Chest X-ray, PA view. Patient: 61 years old, sex M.
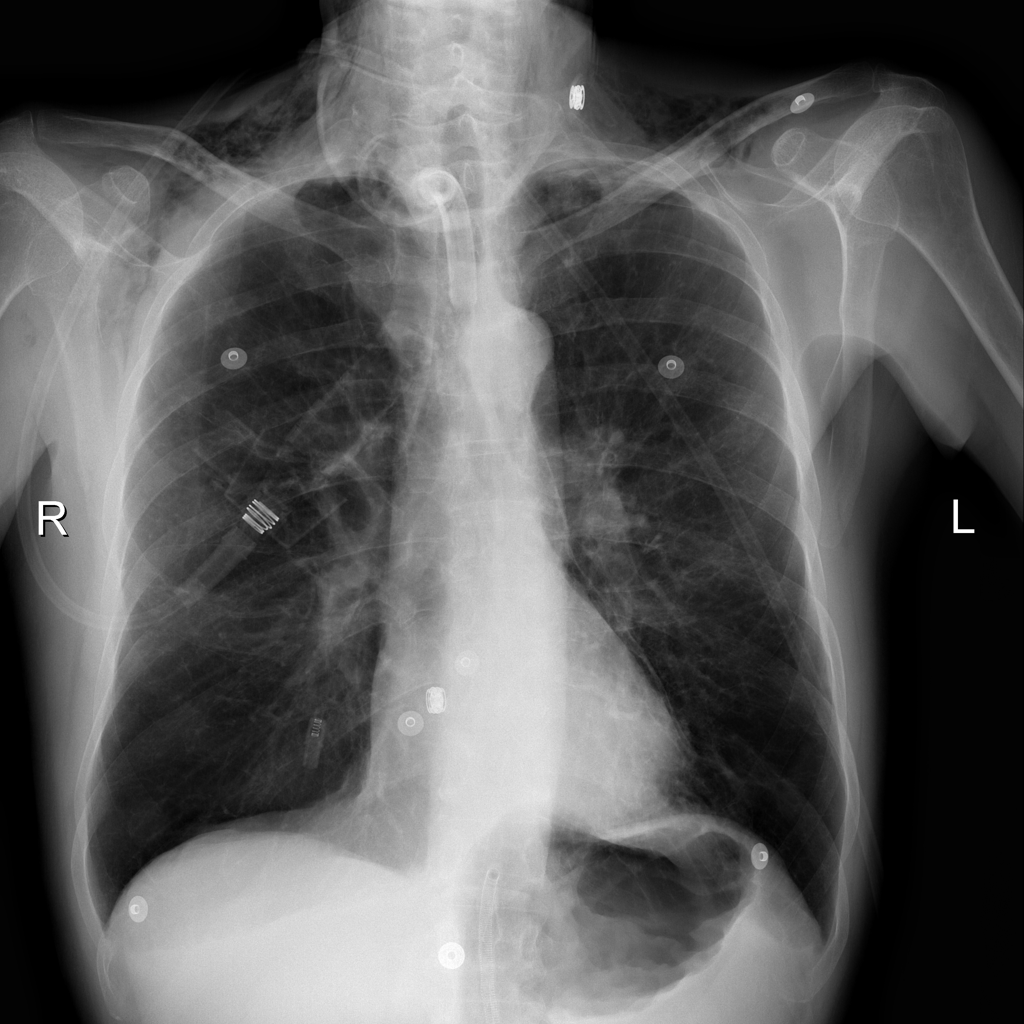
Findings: Infiltration